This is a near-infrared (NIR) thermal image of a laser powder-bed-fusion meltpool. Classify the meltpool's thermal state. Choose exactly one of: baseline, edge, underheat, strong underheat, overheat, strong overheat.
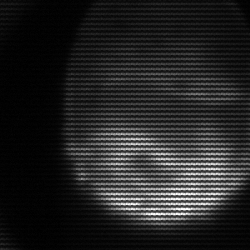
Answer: edge